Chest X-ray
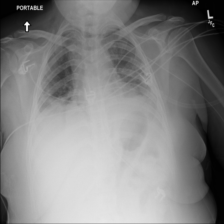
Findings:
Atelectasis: negative
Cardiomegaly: negative
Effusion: positive
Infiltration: positive
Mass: negative
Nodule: negative
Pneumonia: negative
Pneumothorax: negative
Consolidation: negative
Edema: negative
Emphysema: negative
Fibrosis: negative
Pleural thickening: negative
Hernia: negative